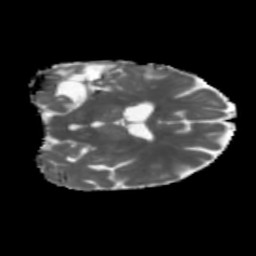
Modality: MD
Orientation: coronal
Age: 58
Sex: female
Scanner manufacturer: siemens
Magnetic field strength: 3 T
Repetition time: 5.47 s
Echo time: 0.0854 s